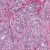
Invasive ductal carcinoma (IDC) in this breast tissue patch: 1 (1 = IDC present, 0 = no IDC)